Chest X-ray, PA view. Patient: 51 years old, sex M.
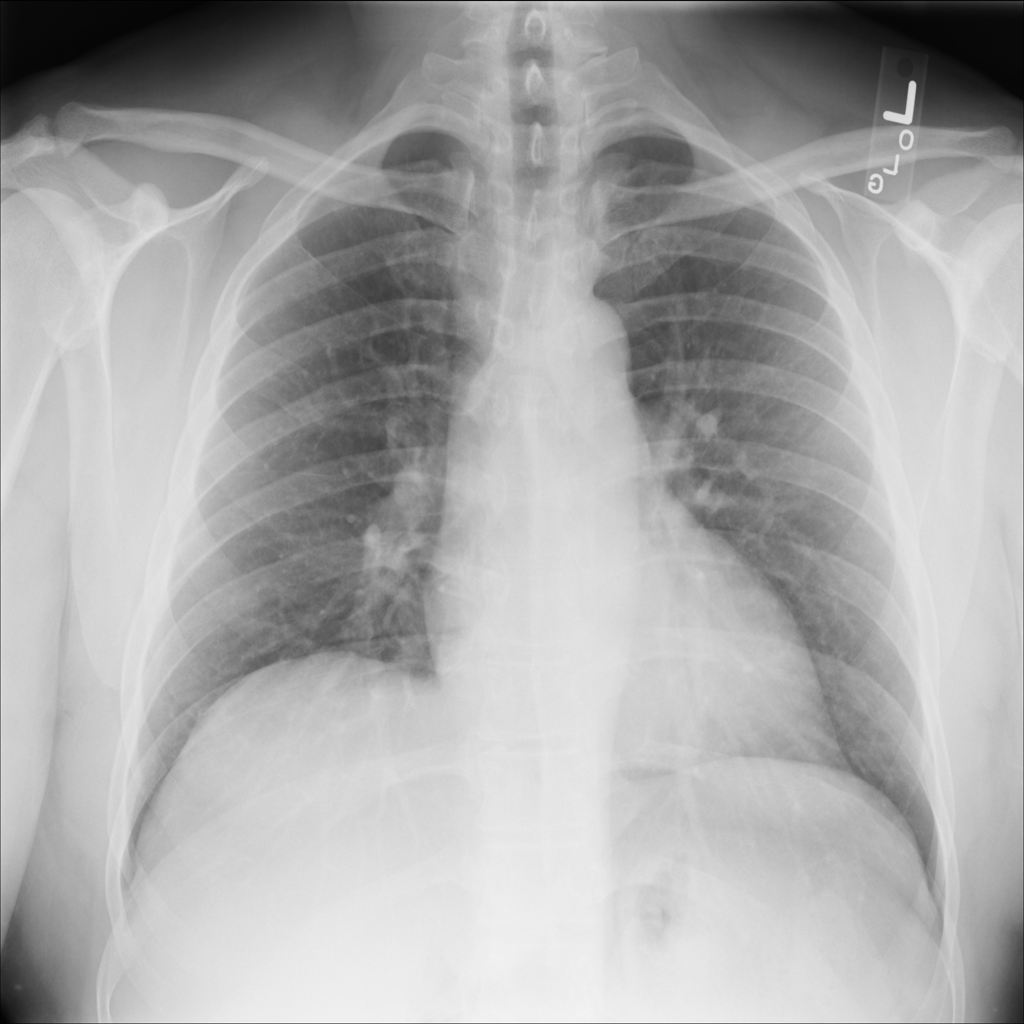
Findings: No Finding